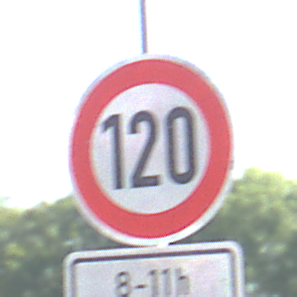
Verkehrszeichen: Geschwindigkeit120
Zusatzzeichen unten: ZeitangabenOhneBeschraenkungAufWochentage2
Umgebung: Outdoor, Nature
Tageszeit: Midday
Wetter: Clear
Licht: Natural
Jahreszeit: NotSpecified
Kontrast: HighContrast